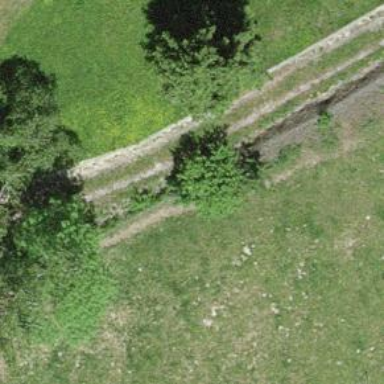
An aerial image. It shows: Unpaved driveway with grade2 tracktype.